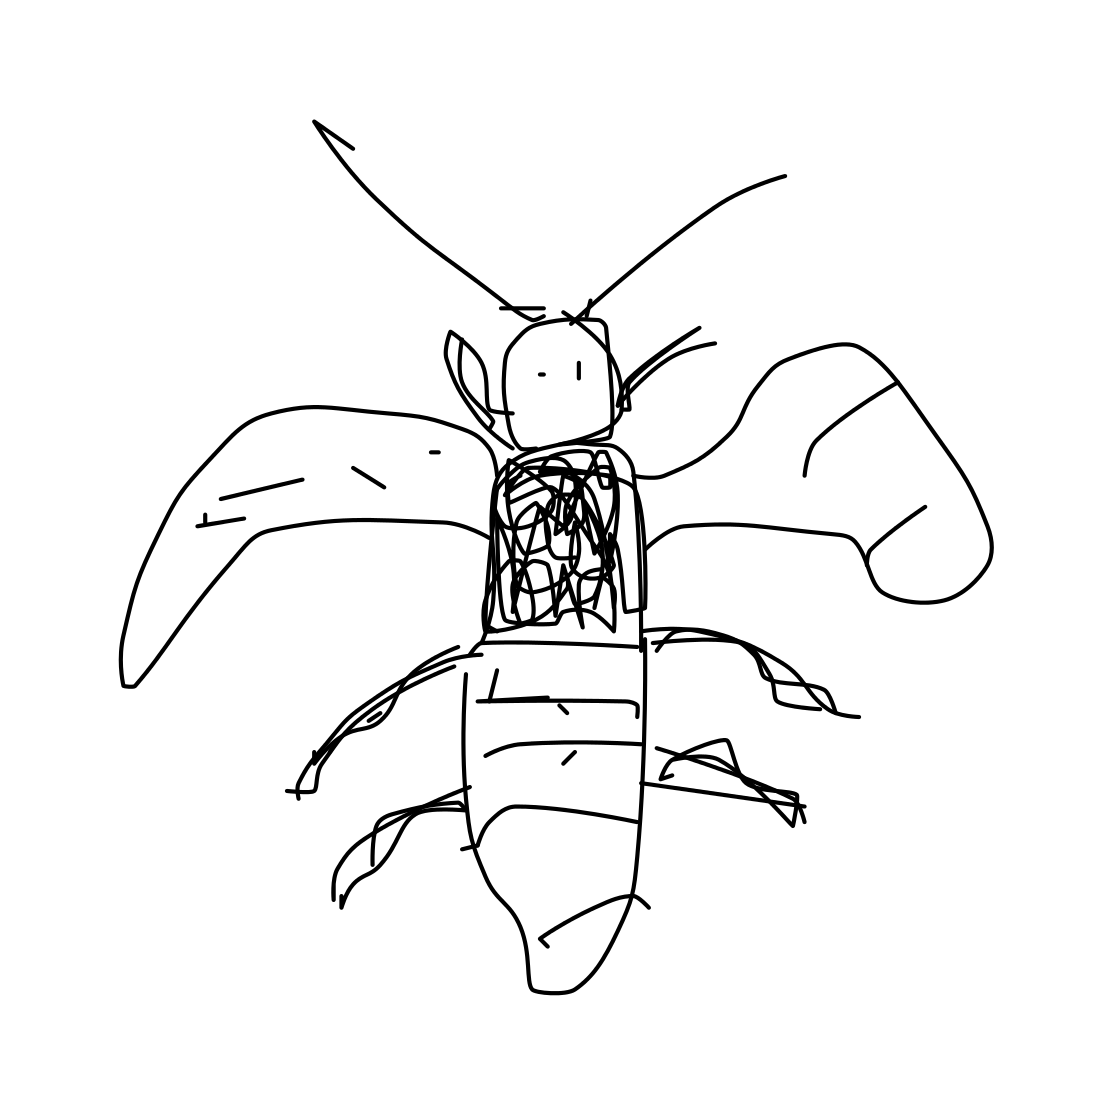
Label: bee